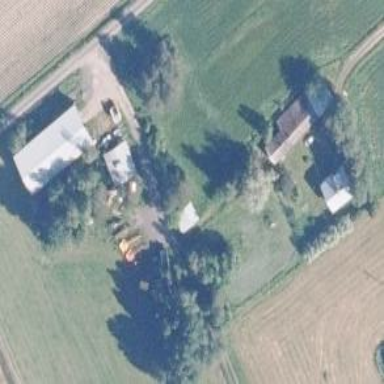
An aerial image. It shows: Farmyard area.